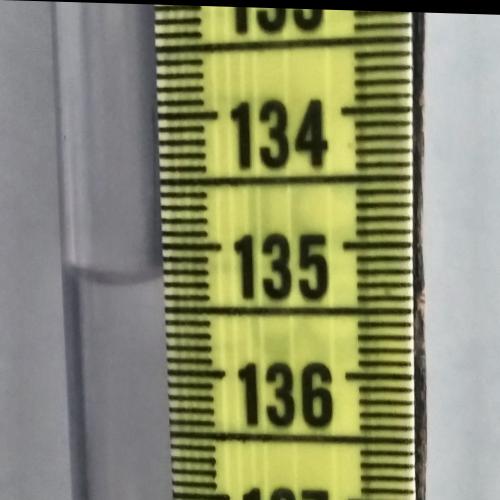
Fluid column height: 135.2 cm